Question: I am new to TPL (Task Parallel Library) and I'm having a hard time trying to configure my process to run tasks in parallel.
I'm working on an application to send bulk emails (like thousands per minute, that's the idea), but when I see the processors performance, it's not good: .
Here's my code:
'''
public async void MainProcess()
{
var batches = emailsToProcess.Batch(CONST_BATCHES_SIZE);
foreach (var batch in batches.AsParallel()
.WithDegreeOfParallelism(Environment.ProcessorCount))
{
await Task.WhenAll(from emailToProcess in batch
select ProcessSingleEmail(emailToProcess));
_emailsToProcessRepository.MarkBatchAsProcessed(batch);
}
}
private async Task ProcessSingleEmail(EmailToProcess emailToProcess)
{
try
{
MailMessage mail = GetMail(emailToProcess); //static light method
await _smtpClient.SendAsync(sendGridMail);
emailToProcess.Processed = true;
}
catch (Exception e)
{
_logger.Error(ErrorHelper.GetExceptionMessage(e,
string.Format("Error sending Email ID #{0} : ",
emailToProcess.Id)), e);
}
}
'''
I need it to behave this way: I need to process a number of records in a batch (btw, I'm using a library that allows me to use the "Batch" method), cause I need to mark a batch of records as processed in the database as the process completes sending them.
The process is actually doing what I want: except is . And as you can see in the perfmon, the processors are not working at a very high capacity:

What's the best way to do this? Any advice?
I realize that what I have is an overhead problem.
Is there any tool or easy way to detect and correct them?
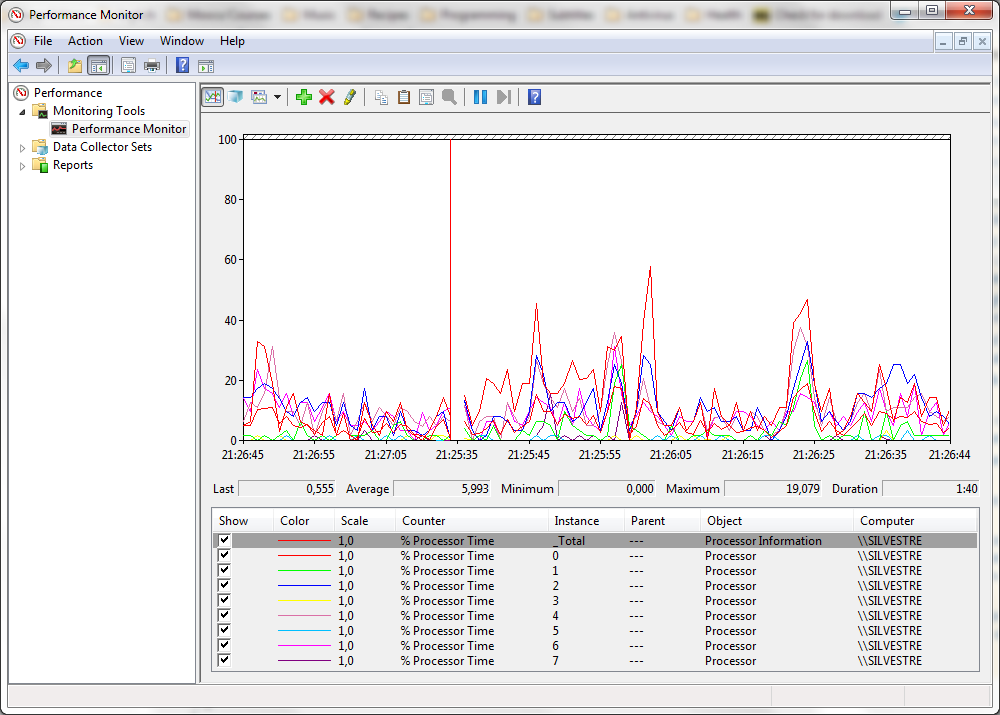
Answer: What you are doing is not CPU bound but I/O bound so using limiting the number of concurrent tasks to the number if processors is likely impacting your performance. Try starting more tasks in parallel.
For example the code below will process all emails asynchronously but limit to 100 emails in parallel. It uses a 'ForEachAsync' extension method to do the processing, the method allows to limit the degree of parallelism with a parameter so I would try and experiment with making that parameter larger.
You may also want to make the 'MarkBatchAsProcessed' method asynchronous if possible as that is likely to limit performance as well.
'''
public static class Extensions
{
public static async Task ExecuteInPartition<T>(IEnumerator<T> partition, Func<T, Task> body)
{
using (partition)
while (partition.MoveNext())
await body(partition.Current);
}
public static Task ForEachAsync<T>(this IEnumerable<T> source, int dop, Func<T, Task> body)
{
return Task.WhenAll(
from partition in Partitioner.Create(source).GetPartitions(dop)
select ExecuteInPartition(partition, body));
}
}
public Task MainProcess()
{
// Process 100 emails at a time
return emailsToProcess.ForEachAsync(100, async (m) =>
{
await ProcessSingleEmail(m);
});
_emailsToProcessRepository.MarkBatchAsProcessed(emailsToProcess);
}
'''
You should also avoid using 'void' returning async methods, they don't propagate exceptions and cannot be composed or awaited and their use is mostly for event handlers, so I changed 'MainProcess' to return 'Task'.
The number 100 in the code above means that at any one time there will be a maximum of 100 concurrent tasks, so it's more like a sliding window rather than a batch. If you wanted to process the emails in batches, you can do something like this(assuming batches have a Count property:
'''
public async Task MainProcess()
{
var batches = emailsToProcess.Batch(CONST_BATCHES_SIZE);
foreach (var batch in batches)
{
return batch.ForEachAsync(batch.Count, async (m) =>
{
await ProcessSingleEmail(m);
});
_emailsToProcessRepository.MarkBatchAsProcessed(batch);
}
}
'''